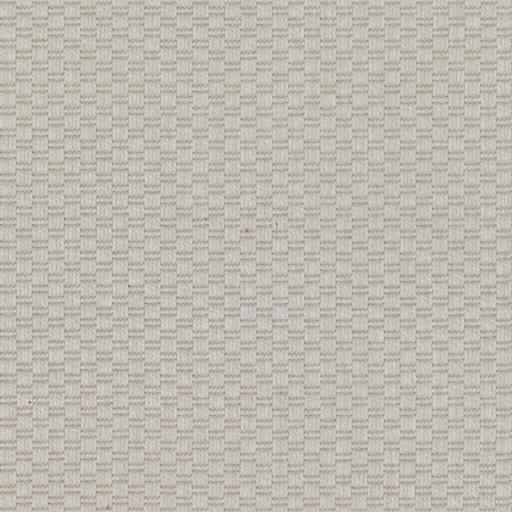
Tags: carpet fabric white woven